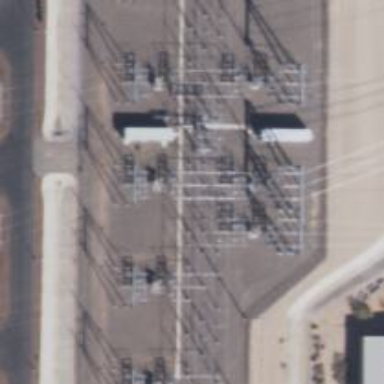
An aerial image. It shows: Switch used for power control.